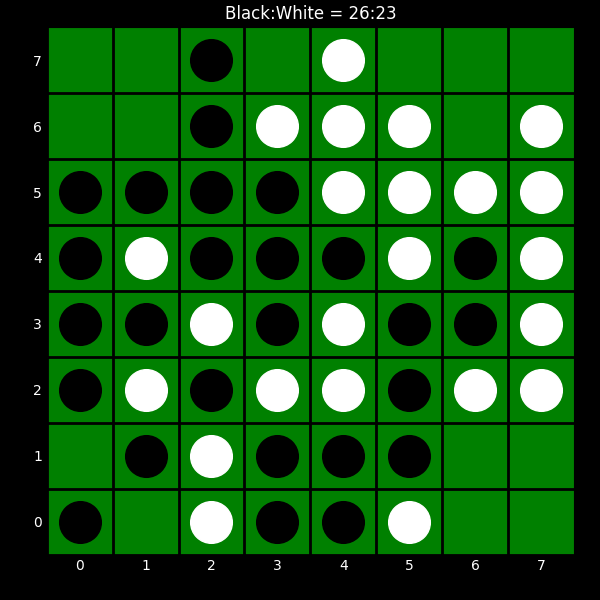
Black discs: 26
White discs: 23